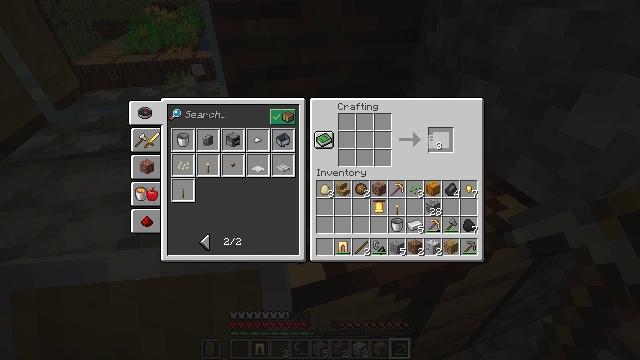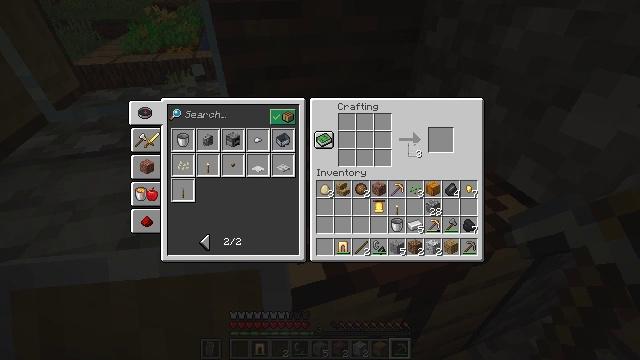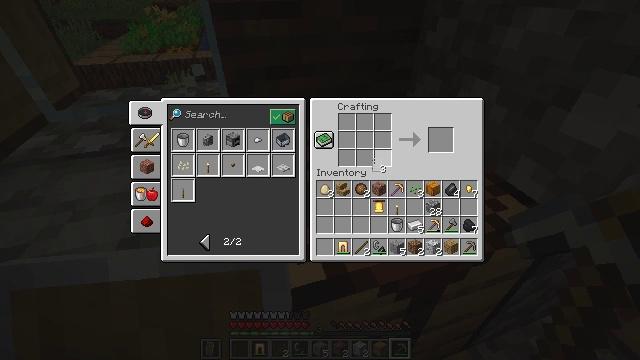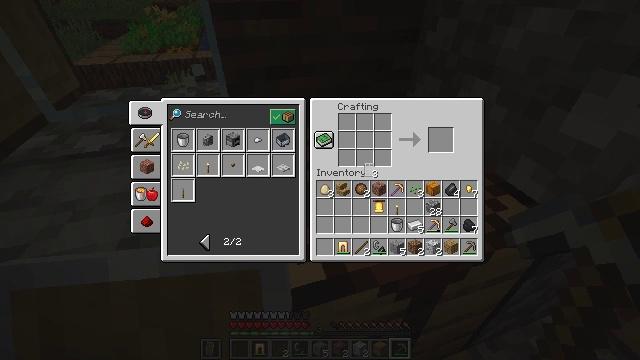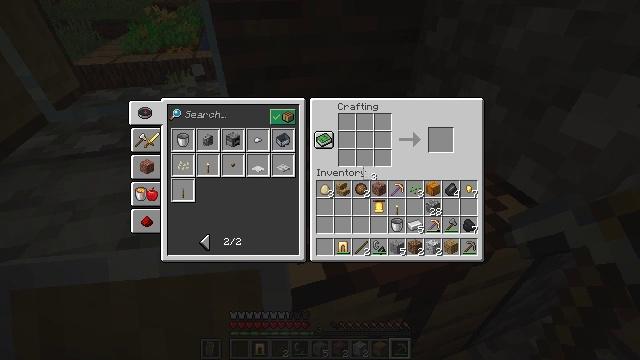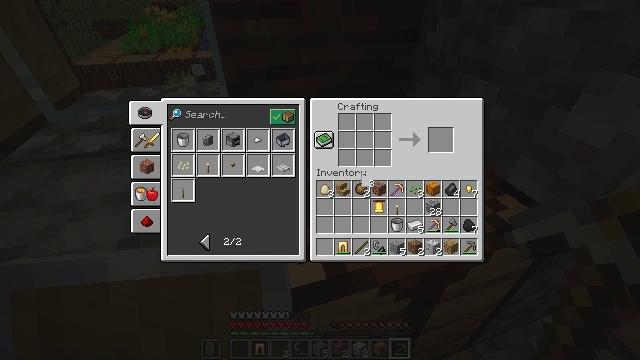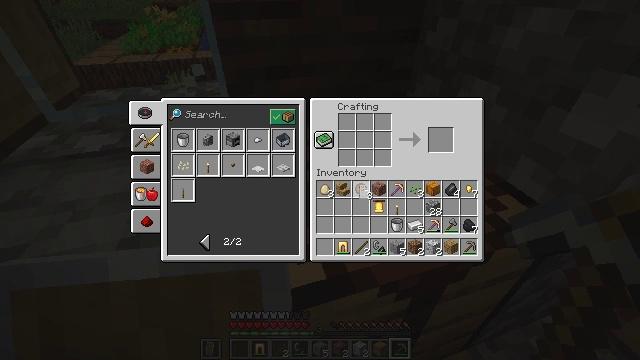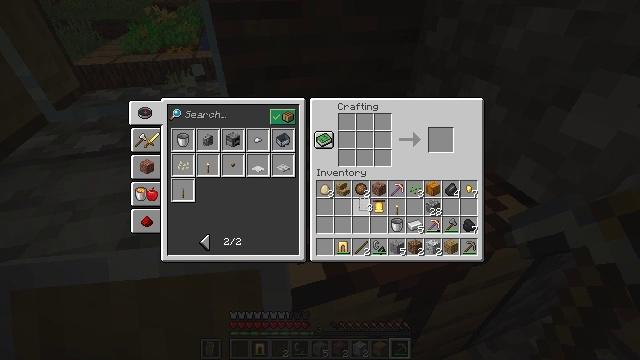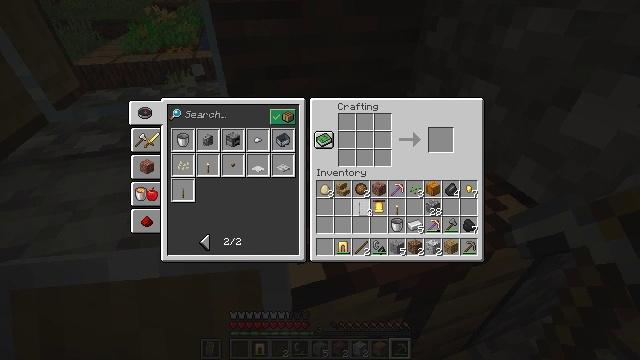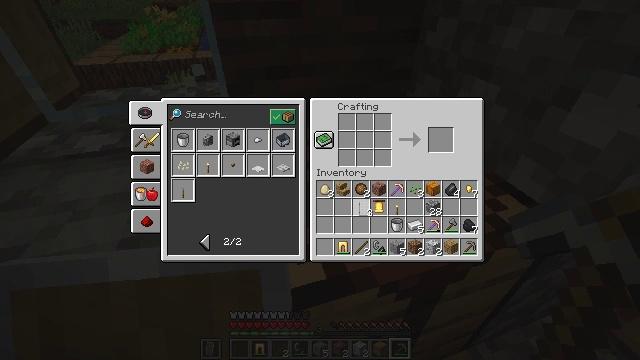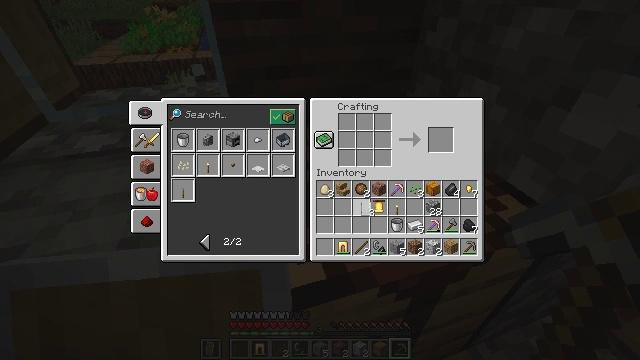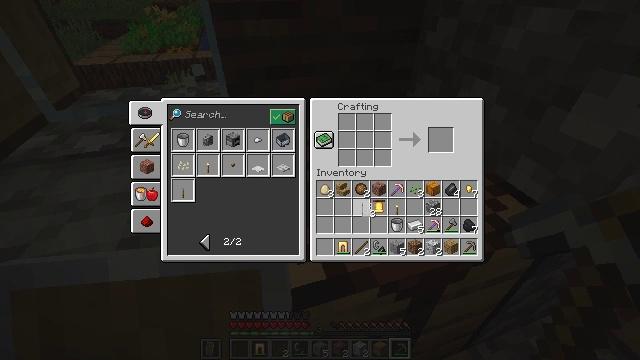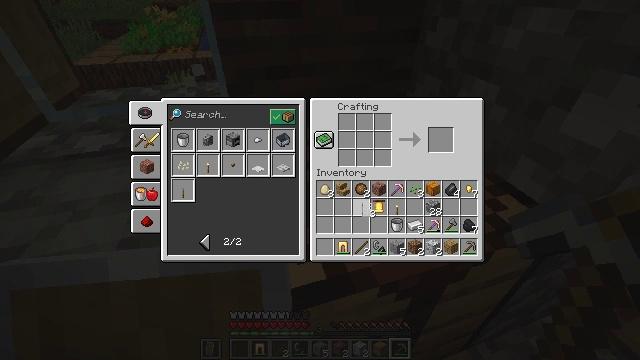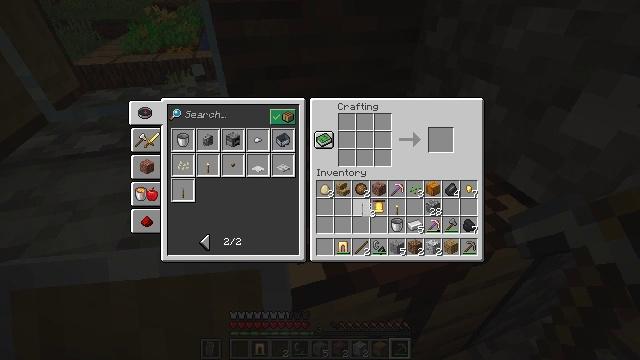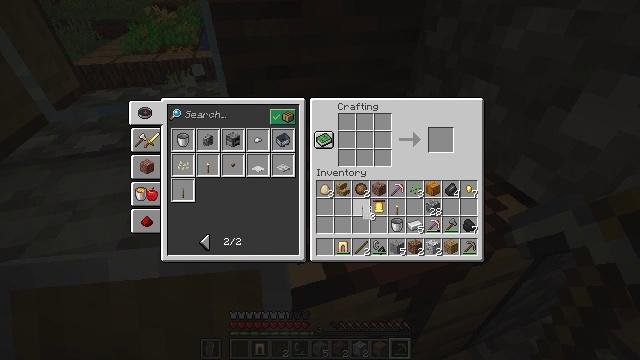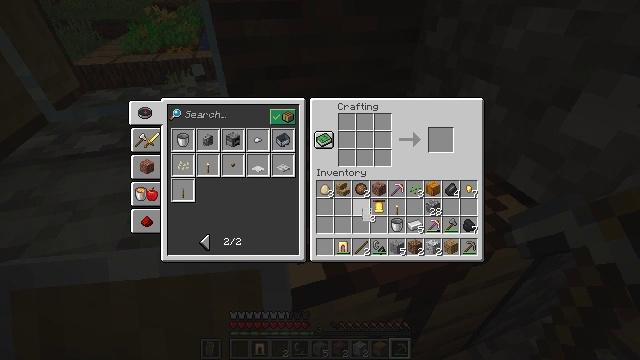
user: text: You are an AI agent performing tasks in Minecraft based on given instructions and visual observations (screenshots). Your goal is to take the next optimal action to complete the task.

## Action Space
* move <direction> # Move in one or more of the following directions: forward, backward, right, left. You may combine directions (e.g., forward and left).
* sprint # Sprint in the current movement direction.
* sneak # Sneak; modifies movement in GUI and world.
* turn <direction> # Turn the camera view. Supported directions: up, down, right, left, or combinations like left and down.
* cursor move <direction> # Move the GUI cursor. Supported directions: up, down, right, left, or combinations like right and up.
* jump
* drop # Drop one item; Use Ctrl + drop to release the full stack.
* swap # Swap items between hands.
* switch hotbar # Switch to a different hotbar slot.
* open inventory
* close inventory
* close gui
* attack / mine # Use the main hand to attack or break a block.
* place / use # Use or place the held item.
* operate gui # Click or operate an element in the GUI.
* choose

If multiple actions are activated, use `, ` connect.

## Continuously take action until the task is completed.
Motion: motion action
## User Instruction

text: Break the oak door to remove it.
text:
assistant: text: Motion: turn left and down
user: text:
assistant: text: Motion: turn left and down
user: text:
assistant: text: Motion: turn left
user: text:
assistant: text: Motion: no_op
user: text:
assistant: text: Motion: turn down
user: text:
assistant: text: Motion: turn down
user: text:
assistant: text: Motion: turn down
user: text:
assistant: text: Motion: no_op
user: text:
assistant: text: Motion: no_op
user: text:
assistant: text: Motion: no_op
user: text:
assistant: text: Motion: no_op
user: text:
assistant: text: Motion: no_op
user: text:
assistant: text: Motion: no_op
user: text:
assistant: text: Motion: no_op
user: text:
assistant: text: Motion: no_op
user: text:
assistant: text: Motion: no_op
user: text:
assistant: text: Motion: no_op
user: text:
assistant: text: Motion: no_op
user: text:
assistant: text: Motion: no_op
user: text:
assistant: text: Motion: no_op
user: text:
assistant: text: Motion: no_op
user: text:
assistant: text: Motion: attack / mine
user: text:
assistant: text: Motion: attack / mine
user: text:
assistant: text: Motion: attack / mine
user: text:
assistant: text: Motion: no_op
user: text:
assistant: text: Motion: no_op
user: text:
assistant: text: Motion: no_op
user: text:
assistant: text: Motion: no_op
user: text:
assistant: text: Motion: no_op
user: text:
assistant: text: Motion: no_op